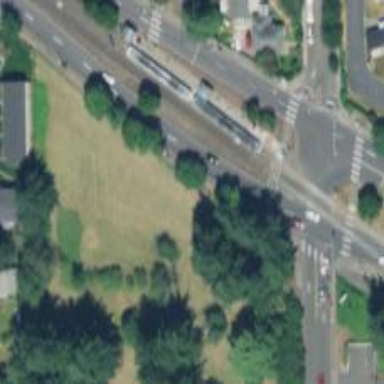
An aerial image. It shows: Light rail electrified with contact line.